Field crop: maize
Growth stage: 2
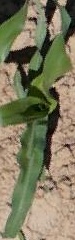
Species: maize